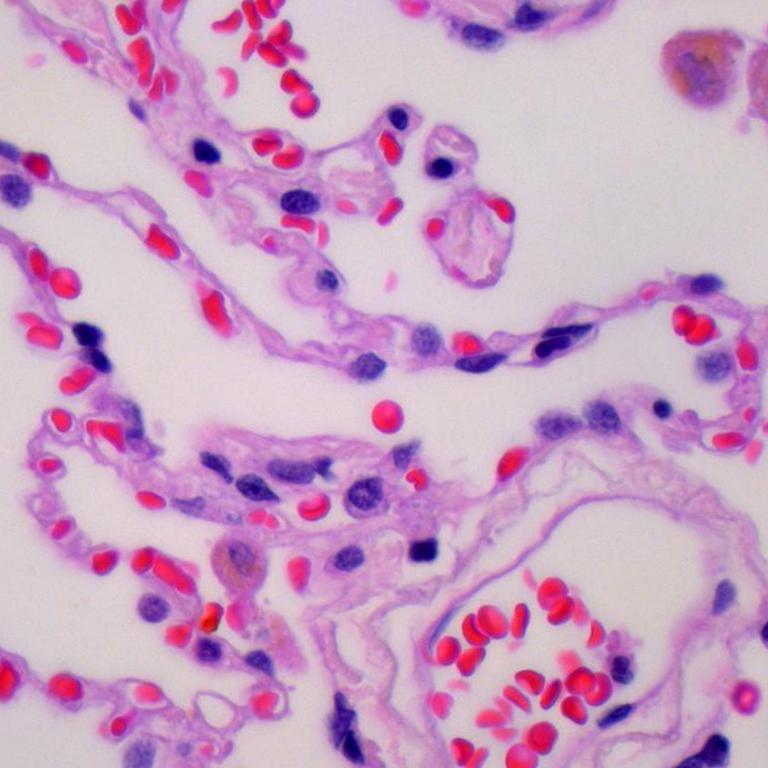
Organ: lung
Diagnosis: benign